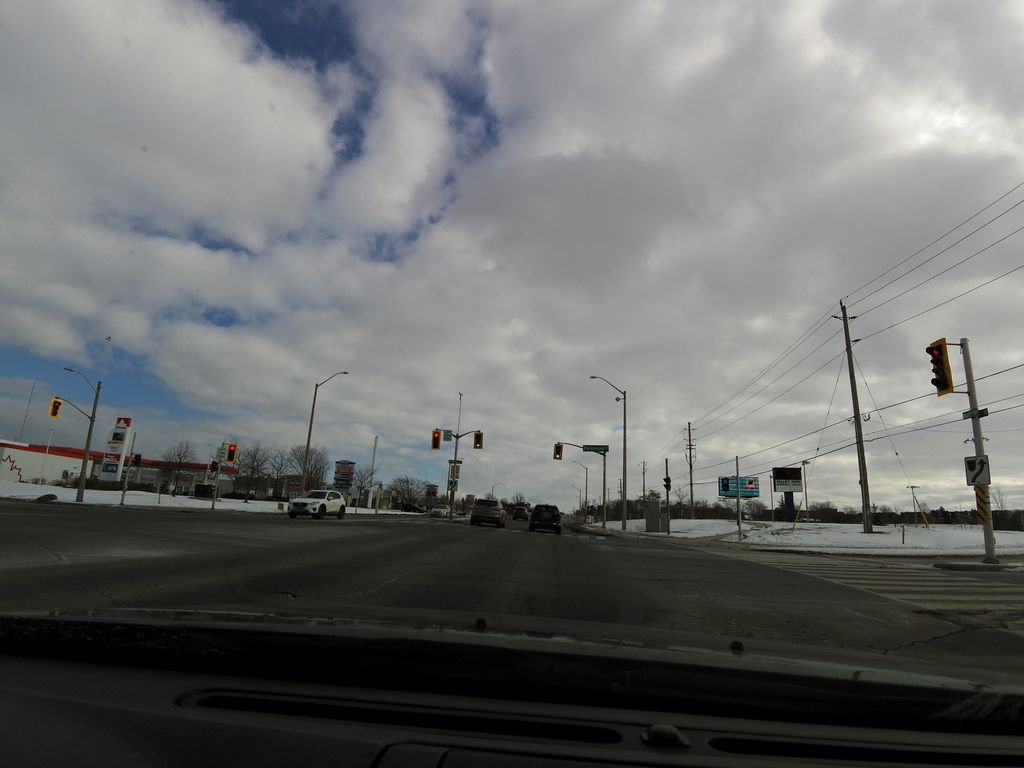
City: hamilton